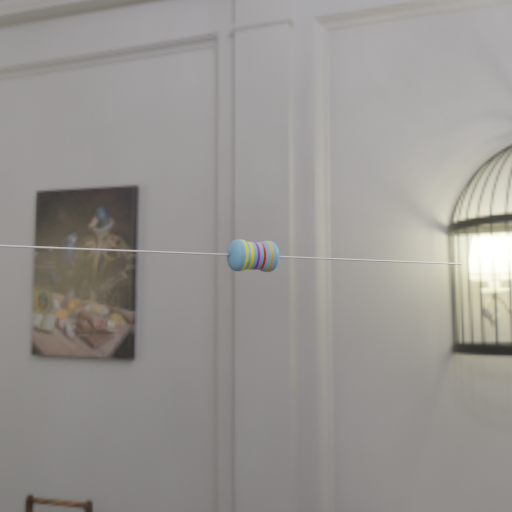
Resistor colour bands (in order): yellow, yellow, violet, red, gold